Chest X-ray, PA view. Patient: 54 years old, sex M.
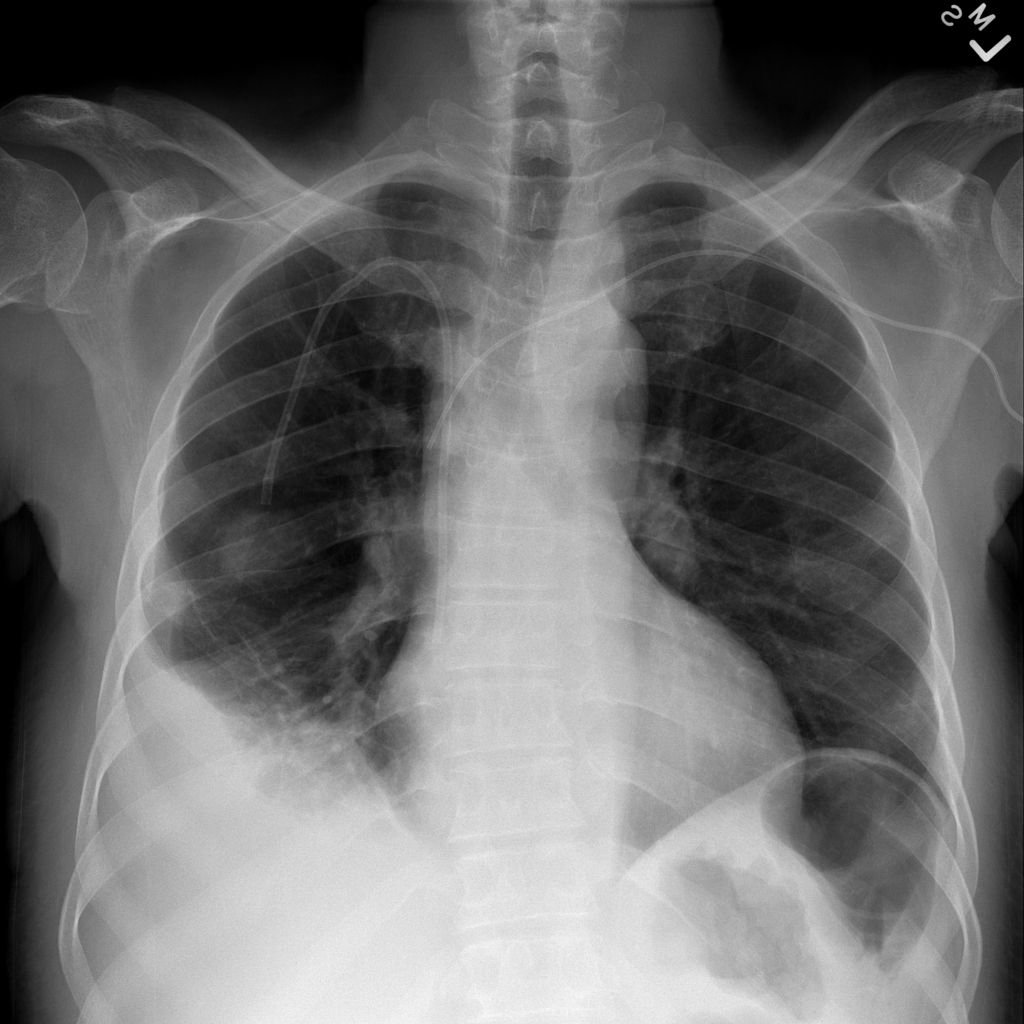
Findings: No Finding